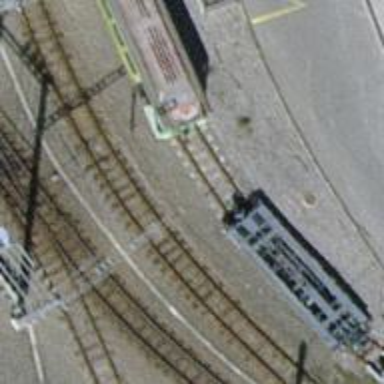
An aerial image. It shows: Narrow-gauge railway yard with one track. The yard is electrified with contact line.